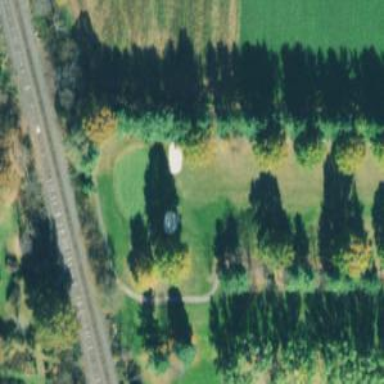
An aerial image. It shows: Golf hole.